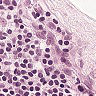
Metastatic tissue present: no